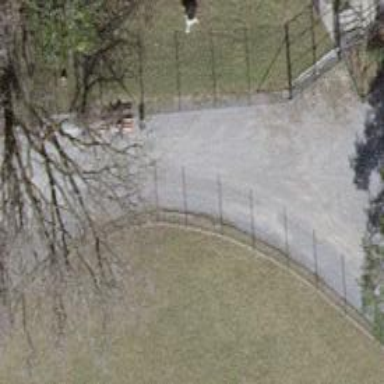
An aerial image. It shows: Fence.